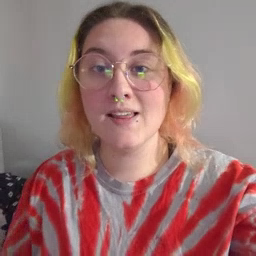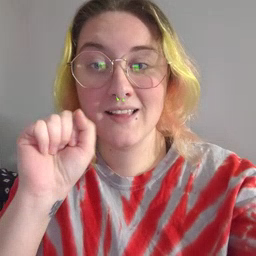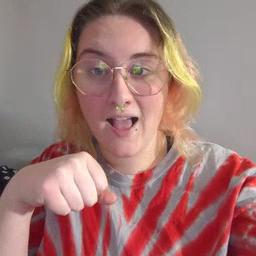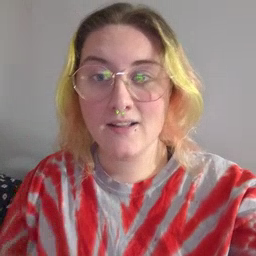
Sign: can